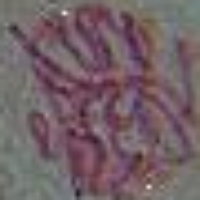
Label: metaphase